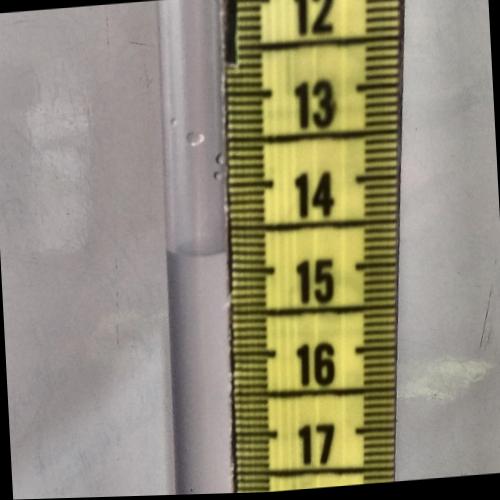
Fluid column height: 14.8 cm